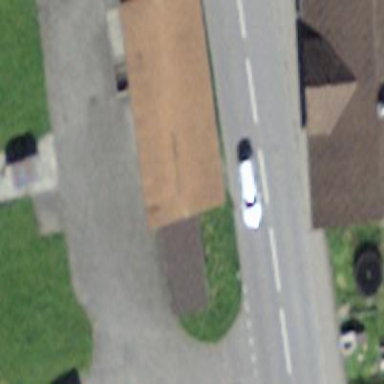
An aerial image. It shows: Barn.